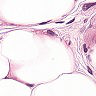
Metastatic tissue present: yes